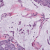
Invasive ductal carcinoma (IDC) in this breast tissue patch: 1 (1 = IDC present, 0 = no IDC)